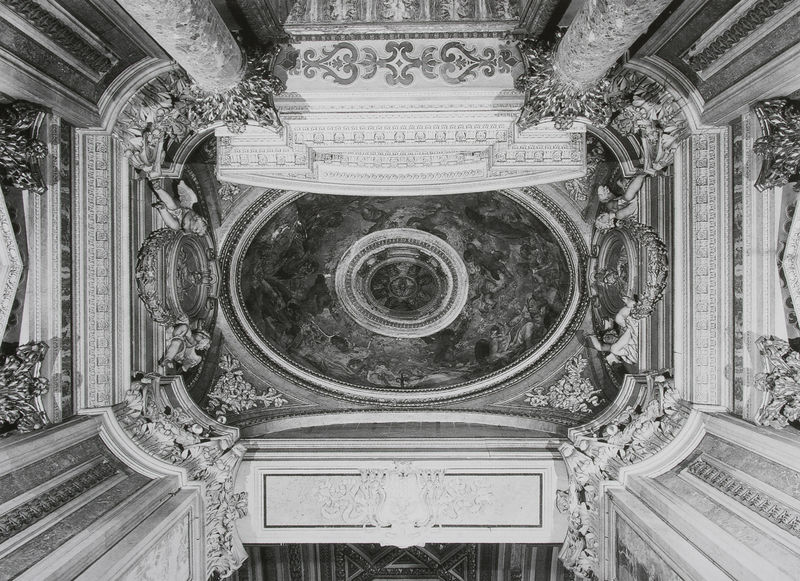
Titel: Kuppel der Cappella Gavotti
Künstler: Pietro da Cortona
Standort: Rom
Institution: S. Nicola da Tolentino
Schlagwörter: dunkel, gemälde, weiß, blumen, grau, hell, laterne, marmor, pfeiler, schwarz, säule, säulen, blick, schloss, muster, ornament, profile, architektur, barock, rahmen, innenraum, kirche, gold, decke, innen, krone, kreis, oval, rund, bogen, perspektive, giebel, pilaster, rand, kuppel, ornamente, verzierung, stuck, durchgang, bemalt, halle, foto, fotografie, oben, photographie, schild, gewölbe, durchblick, schwarz weiss, kuppe, pracht, altar, architrav, kapitelle, rom, kapitell, photo, verziert, segmentbogen, fries, dreiecksgiebel, sims, schnörkel, gesims, kehle, rosette, untersicht, blattwerk, kapelle, deckengemälde, fresko, konkav, putten, korinthisch, reliefs, schaft, wulst, eierstab, fresco, gebälk, verziehrung, deckenmalerei, zentralbau, froschperspektive, rotunde, säulenordnung, ordnung, vierung, pilasterordnung, kuppeö, pendentif, gesisms, konsolfries, prächtig, freske, deckenfresko, rokokoornamentik, auge gottes, sprenggiebel, bandelwerk, verschnörkelt, deckenansicht, aäulen, stuckornamente, lotrecht, pendentifkuppel, ovalkuppel, türsturtz, deckenfreske, muster strahlen, verschnörkel, bemahlt, verzhiert, säulen zentralbai